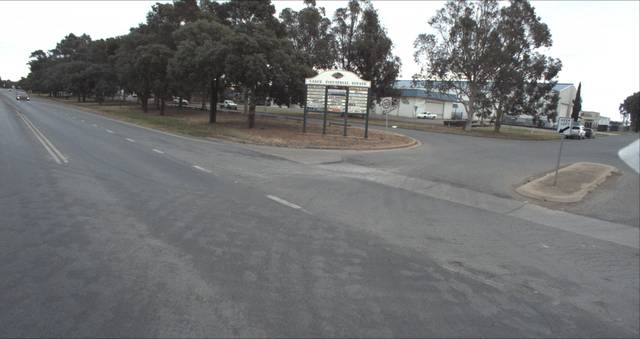
Region: Australia
Coordinates: -34.551, 146.389